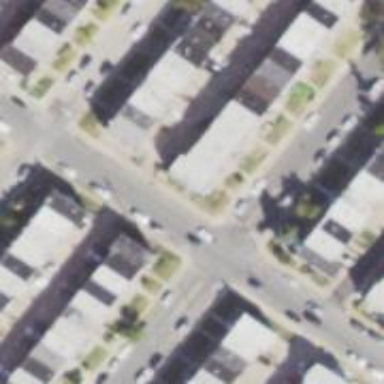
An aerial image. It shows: Alley classified as service road.